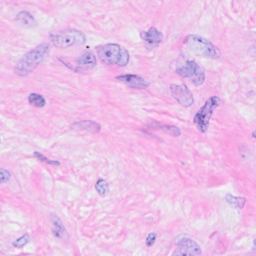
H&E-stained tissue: Breast